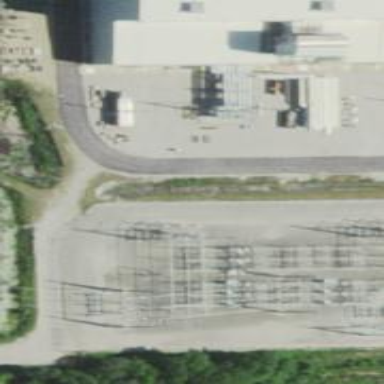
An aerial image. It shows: Switch used for power control.